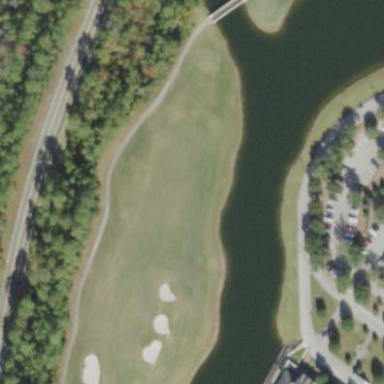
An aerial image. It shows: Scenic view of water hazard on golf course. The natural water feature adds beauty to the landscape.